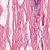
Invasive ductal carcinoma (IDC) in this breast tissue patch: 0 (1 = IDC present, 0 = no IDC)